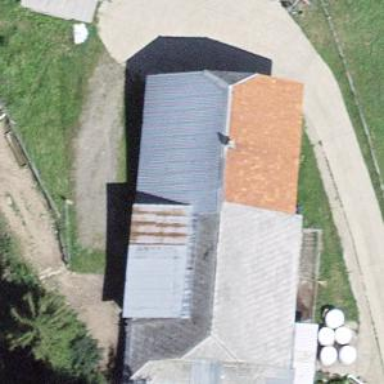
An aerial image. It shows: Farm.